Question: Since the launch of iOS 7 we are getting orders through that have one character missing from the end of inputted data.
For example, if I enter 'Tanveer b Bal' into the name field, it would return 'Tanveer b Ba'. See screenshot below:

I believe the bug may be due to a 'trim' filter we use on inputs to remove whitespace. We use the 'dojo/_base/lang' 'trim' function: <URL>
'''
String.prototype.trim ? function(str){ return str.trim(); } : function(str){ return str.replace(/^\s\s*/, '').replace(/\s\s*$/, ''); }
'''
1. Visit http://demo.zoopcommerce.com
2. Add to cart
3. Checkout
4. Enter email address and name then click next
5. The email address may now be missing the last character
I created a trim tester here: <URL>
I also tried my implementation on an iOS 7 VM on <URL> and again, it worked.
<URL>, which makes me think there may be a deeper issue?
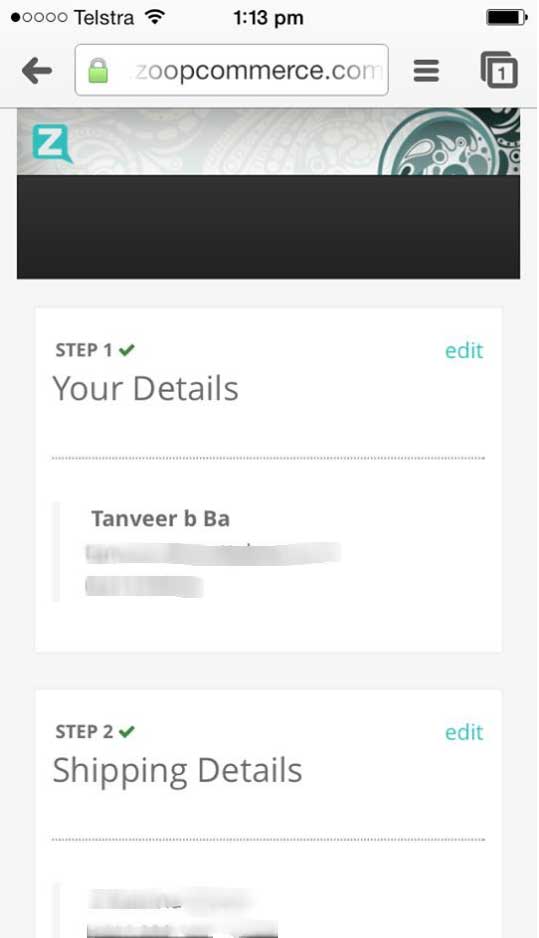
Answer: I can't 100% confirm why this is happening on the iOS side, but I can confirm a fix.
From what I can tell (with a very limited ability to debug), when displays over an input, it does not propagate the last 'keypress' event. Since 'dijit' only watches 'keydown, keypress, paste, cut, input, compositionend' events, the last character of an input can sometimes be missed.
To fix this bug, amend this line: <URL> from:
'''
this.own(on(this.textbox, "keydown, keypress, paste, cut, input, compositionend", lang.hitch(this, handleEvent)));
'''
to
'''
this.own(on(this.textbox, "keydown, keypress, keyup, paste, cut, input, compositionend", lang.hitch(this, handleEvent)));
'''
Basically you are just adding the 'keyup' event. Be sure to handle it in a similar way it handles 'keypress' and 'keydown' eg. <URL>
I will submit a bug fix / issue to the 'dojo' team as well.